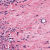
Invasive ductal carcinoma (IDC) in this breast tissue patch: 1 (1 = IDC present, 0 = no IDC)